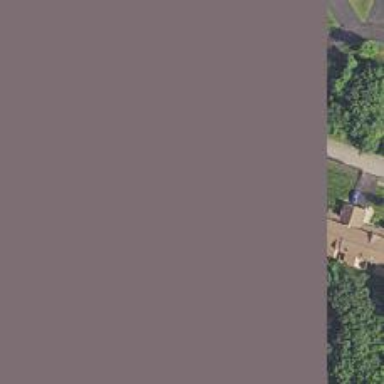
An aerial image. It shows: Semi-detached house.